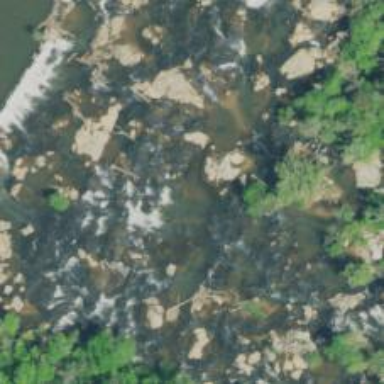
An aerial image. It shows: Scene featuring rapids in waterway.